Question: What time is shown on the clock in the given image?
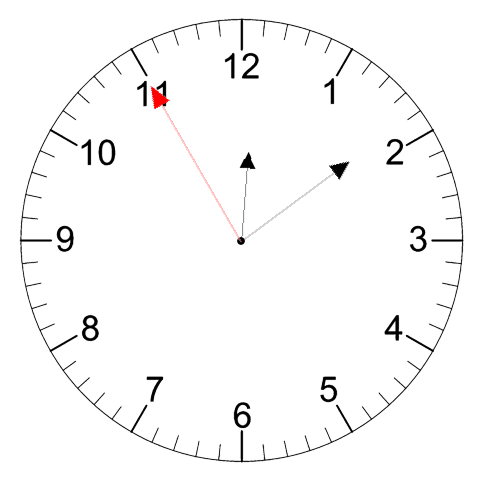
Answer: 12:08:55